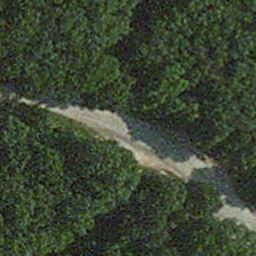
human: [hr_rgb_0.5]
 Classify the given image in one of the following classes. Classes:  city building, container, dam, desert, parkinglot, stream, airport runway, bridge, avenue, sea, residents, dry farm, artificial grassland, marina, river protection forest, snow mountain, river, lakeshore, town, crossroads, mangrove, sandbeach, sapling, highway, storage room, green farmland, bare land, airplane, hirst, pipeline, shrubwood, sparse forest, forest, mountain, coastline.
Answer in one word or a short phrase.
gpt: avenue